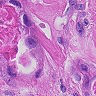
Metastatic tissue present: yes